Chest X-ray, AP view. Patient: 53 years old, sex F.
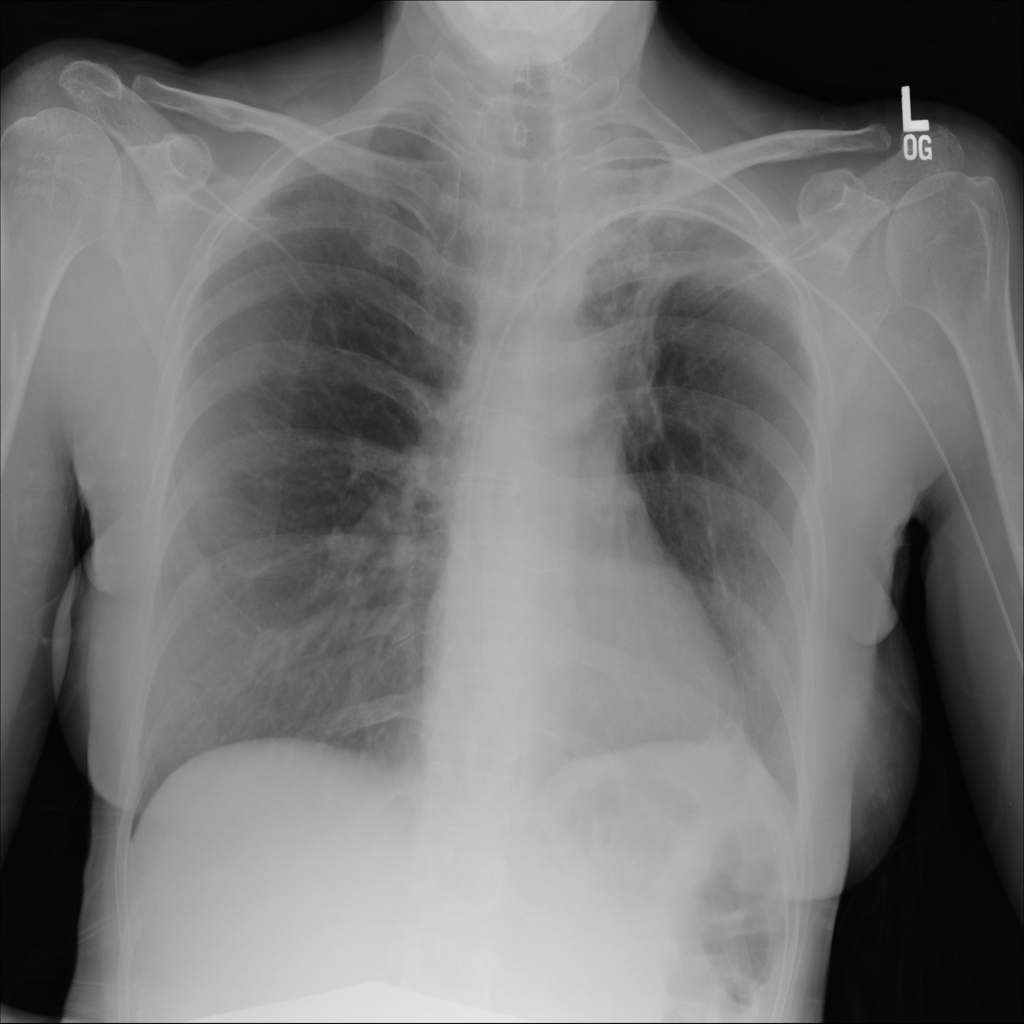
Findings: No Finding